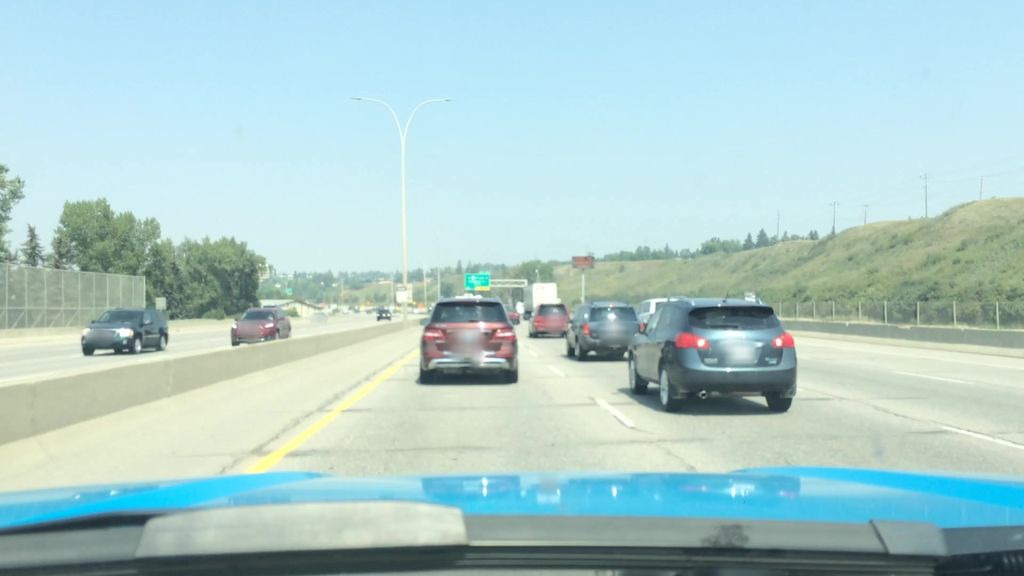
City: calgary